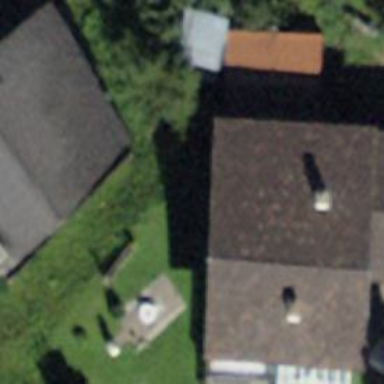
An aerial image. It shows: Building with tile roof.